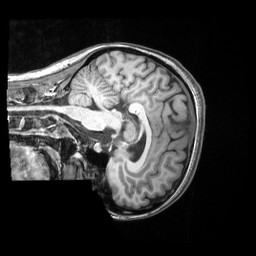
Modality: T1w
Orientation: sagittal
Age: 27
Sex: female
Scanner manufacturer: siemens
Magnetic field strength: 3 T
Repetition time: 2 s
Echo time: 0.00339 s